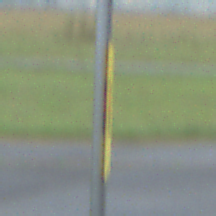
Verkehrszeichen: KennzeichnungspflichtigeFahrzeugeGefaehrlicheGueterOhnePfeilsymbol
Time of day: Midday
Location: Outdoor (Suburban)
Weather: Overcast
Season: NotSpecified
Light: Natural